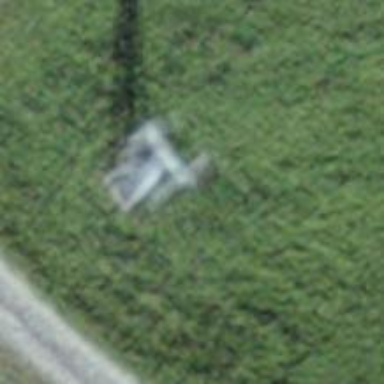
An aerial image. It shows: Pylon used for aerialway.